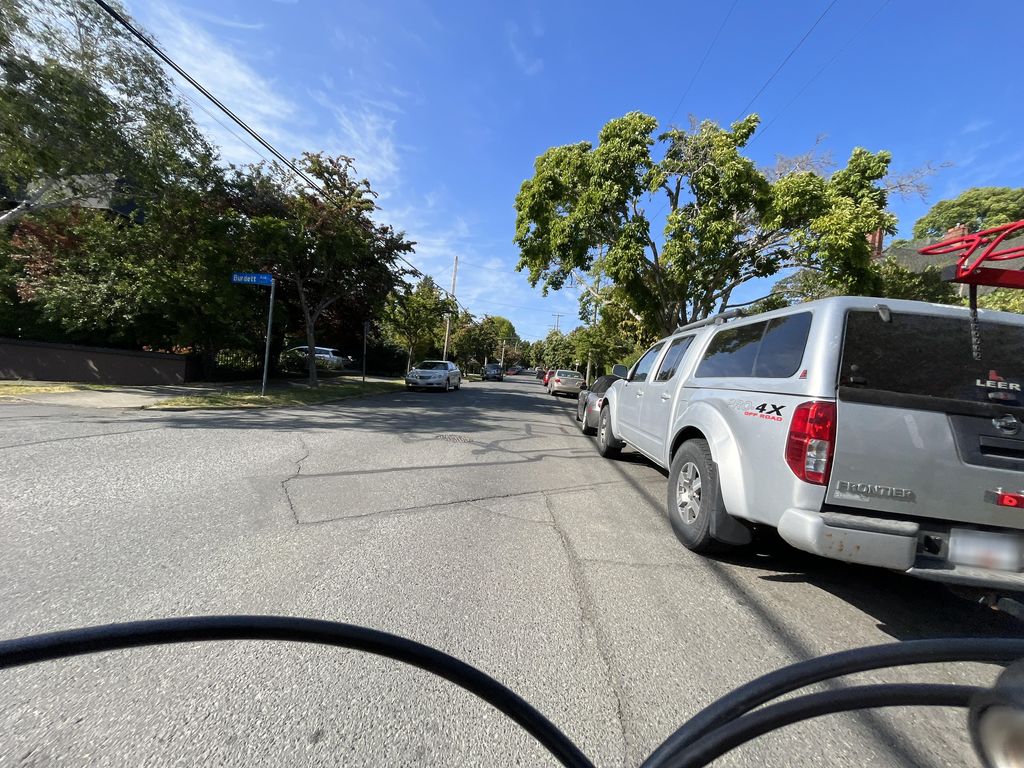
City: victoria